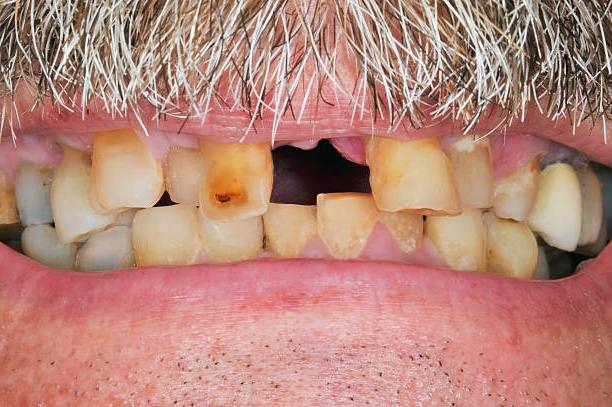
Condition: hypodontia